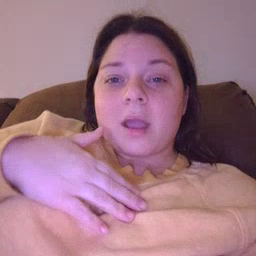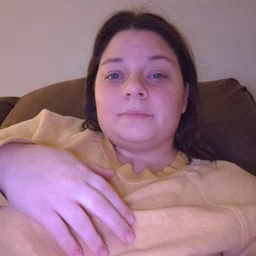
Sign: minemy